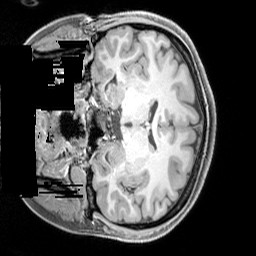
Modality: T1w
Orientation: coronal